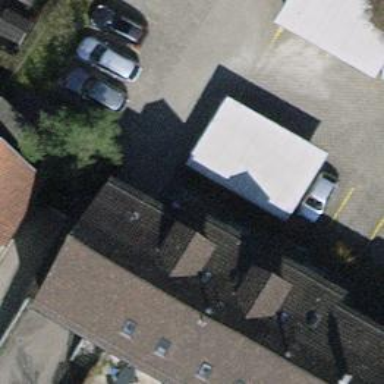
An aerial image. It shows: Parking area.